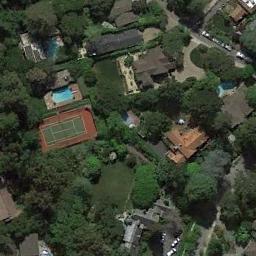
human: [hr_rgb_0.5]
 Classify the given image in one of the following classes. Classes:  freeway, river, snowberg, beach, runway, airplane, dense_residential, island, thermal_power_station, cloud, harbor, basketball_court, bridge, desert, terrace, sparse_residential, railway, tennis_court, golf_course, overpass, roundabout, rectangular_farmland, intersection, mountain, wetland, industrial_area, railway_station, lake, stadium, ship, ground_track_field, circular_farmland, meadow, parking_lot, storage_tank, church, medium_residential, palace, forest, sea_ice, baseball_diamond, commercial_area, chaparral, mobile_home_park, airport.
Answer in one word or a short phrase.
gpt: tennis_court